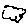
Label: cloud